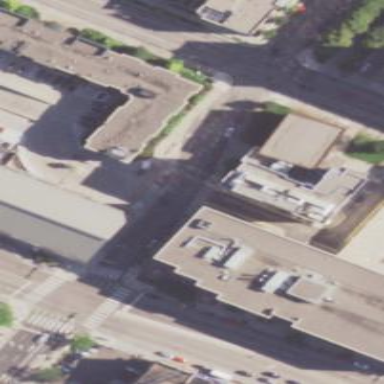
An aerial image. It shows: Building.